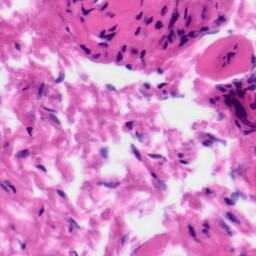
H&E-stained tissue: Tonsil